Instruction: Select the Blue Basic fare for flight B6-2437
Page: flights
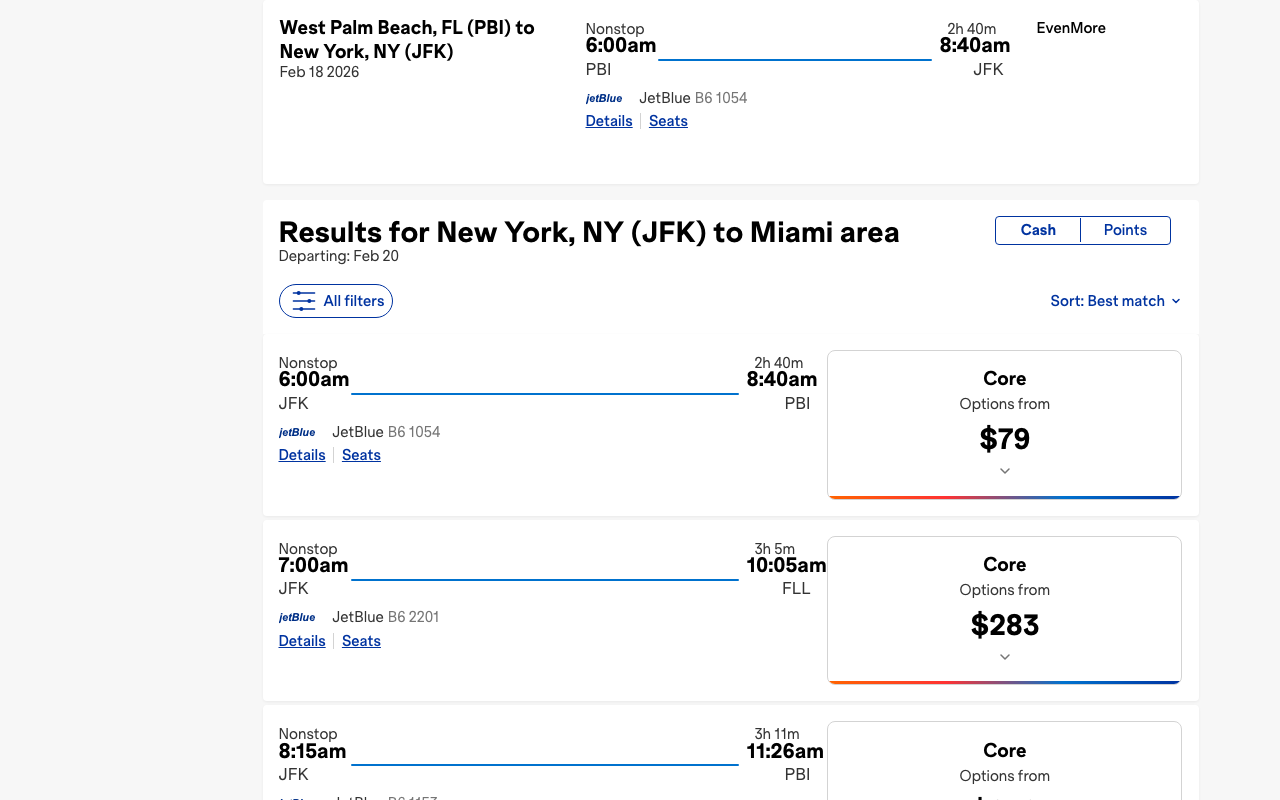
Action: click